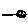
Label: moon